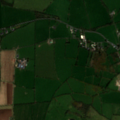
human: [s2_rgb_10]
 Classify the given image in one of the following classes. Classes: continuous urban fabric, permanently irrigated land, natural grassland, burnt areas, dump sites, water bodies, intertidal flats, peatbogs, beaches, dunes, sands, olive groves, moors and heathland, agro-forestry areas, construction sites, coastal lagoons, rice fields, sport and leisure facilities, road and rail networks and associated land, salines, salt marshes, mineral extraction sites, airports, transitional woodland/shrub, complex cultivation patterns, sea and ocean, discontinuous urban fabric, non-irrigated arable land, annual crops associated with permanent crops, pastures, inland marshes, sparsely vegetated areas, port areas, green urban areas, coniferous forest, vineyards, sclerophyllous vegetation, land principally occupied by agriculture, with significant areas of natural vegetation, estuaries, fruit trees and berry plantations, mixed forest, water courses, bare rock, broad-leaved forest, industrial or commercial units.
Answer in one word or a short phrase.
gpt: non-irrigated arable land, pastures